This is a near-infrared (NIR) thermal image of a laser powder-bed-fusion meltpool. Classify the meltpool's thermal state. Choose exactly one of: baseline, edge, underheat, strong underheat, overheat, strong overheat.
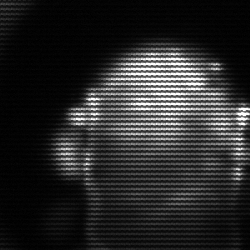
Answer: baseline